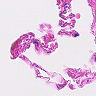
Metastatic tissue present: no